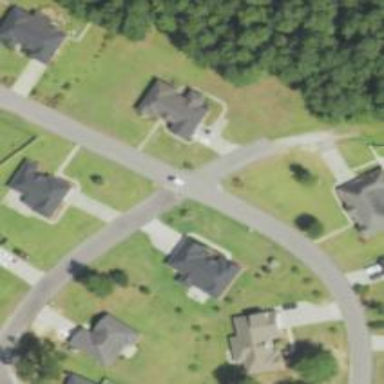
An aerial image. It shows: Smooth asphalt road in residential area.